Question: My data is displayed in the picture below. I'm using ggplot2 to draw a dotplot:
'''
ggplot(dr, aes(x = tSNE1, y = tSNE2, color = HLA_DR)) +
geom_point(size = 0.1) +
theme_bw() +
scale_color_gradientn("TCRgd",
colours =
colorRampPalette(rev(
brewer.pal(n = 11, name = "RdYlBu")))(50))+
theme(panel.background = element_rect(fill = "transparent",colour = NA),
panel.grid.minor = element_blank(),
panel.grid.major = element_blank(),
plot.background = element_rect(fill = "transparent",colour = NA))
'''
How can I plot all the other columns(like CD14 ,CD16...) at the same time like the facet function.

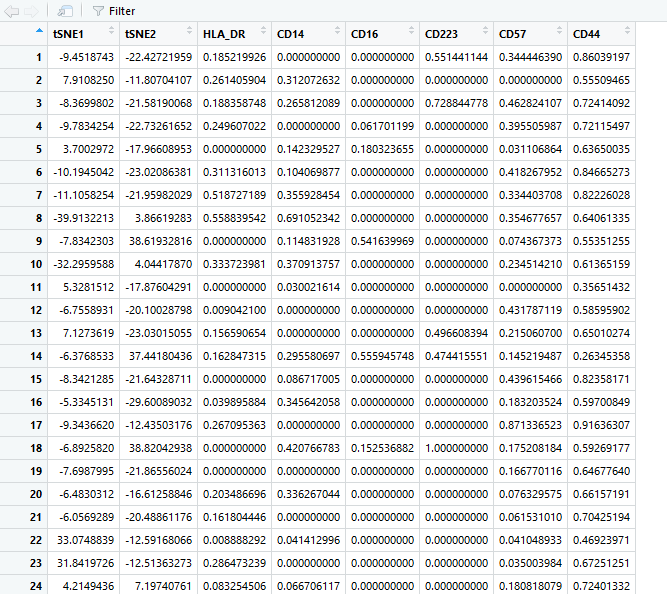
Answer: In order to perform faceting you need to reshape your data such that one column contains the faceting factor, and another contains the facet values. This is easy enough using e.g. the {tidyr} package:
'''
dr_long = dr %>% gather(Receptor, Expression, -tSNE1, -tSNE2)
'''
This gives you a table that looks like this:
'''
tSNE1 tSNE2 Receptor Expression
<dbl> <dbl> <chr> <dbl>
1 0.103 0.466 HLA_DR -0.475
2 0.799 0.322 HLA_DR 1.63
3 0.262 0.591 HLA_DR -0.100
4 0.562 0.756 HLA_DR -1.11
5 0.566 0.898 HLA_DR 1.22
6 0.149 0.742 HLA_DR 0.109
...
'''
Now you can plot it:
'''
ggplot(dr_long) +
aes(tSNE1, tSNE2, color = Expression) +
geom_point() +
facet_wrap(~ Receptor)
'''
Since you're plotting tSNE data, you probably also want to add 'coord_fixed()' to your plotting command.